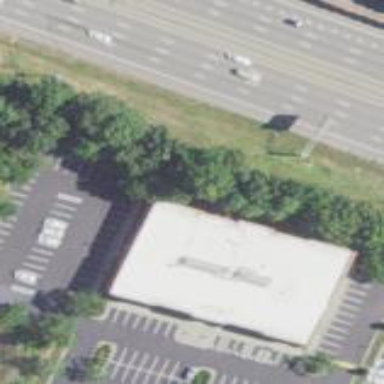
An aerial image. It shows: Commercial building.